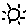
Label: sun